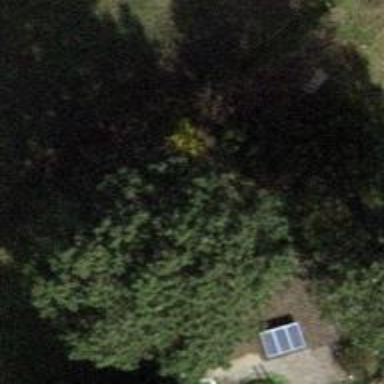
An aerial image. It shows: Evergreen tree with needle-leaved leaves.